Interaction volume radius: 10 \u00c5
Interaction volume height: 40 \u00c5
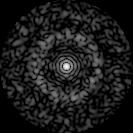
Disorder parameter: 0.8308